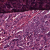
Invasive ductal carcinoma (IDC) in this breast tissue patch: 1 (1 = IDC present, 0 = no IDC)